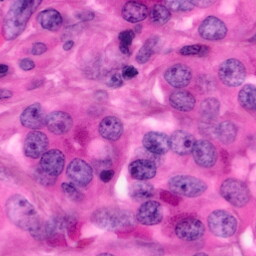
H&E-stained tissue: Pancreatic